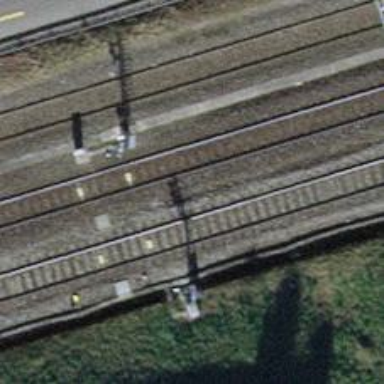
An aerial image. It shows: Railway signal.